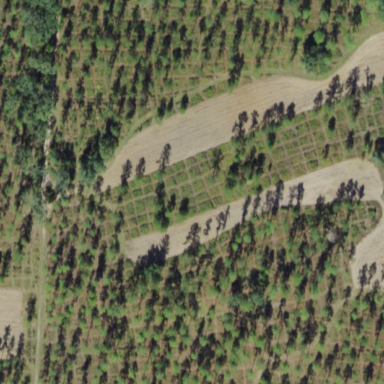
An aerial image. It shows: Orchard.